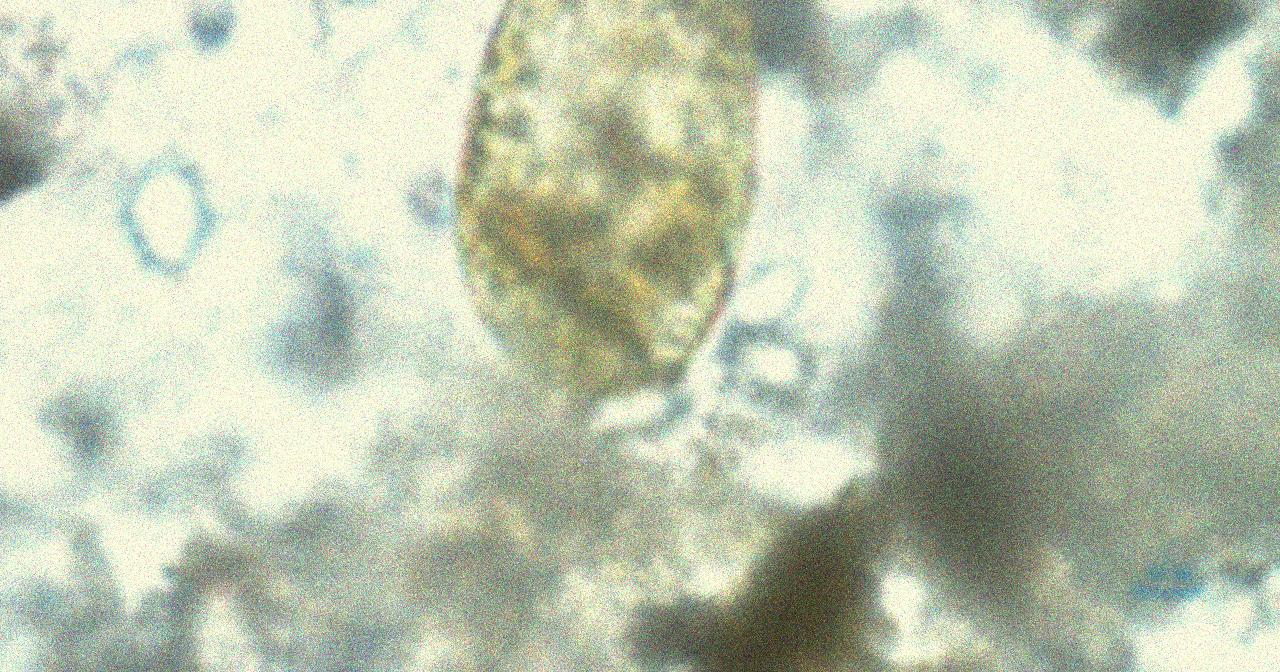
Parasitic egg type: Fasciolopsis buski